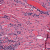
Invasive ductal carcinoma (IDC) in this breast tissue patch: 0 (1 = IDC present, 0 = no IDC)